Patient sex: M
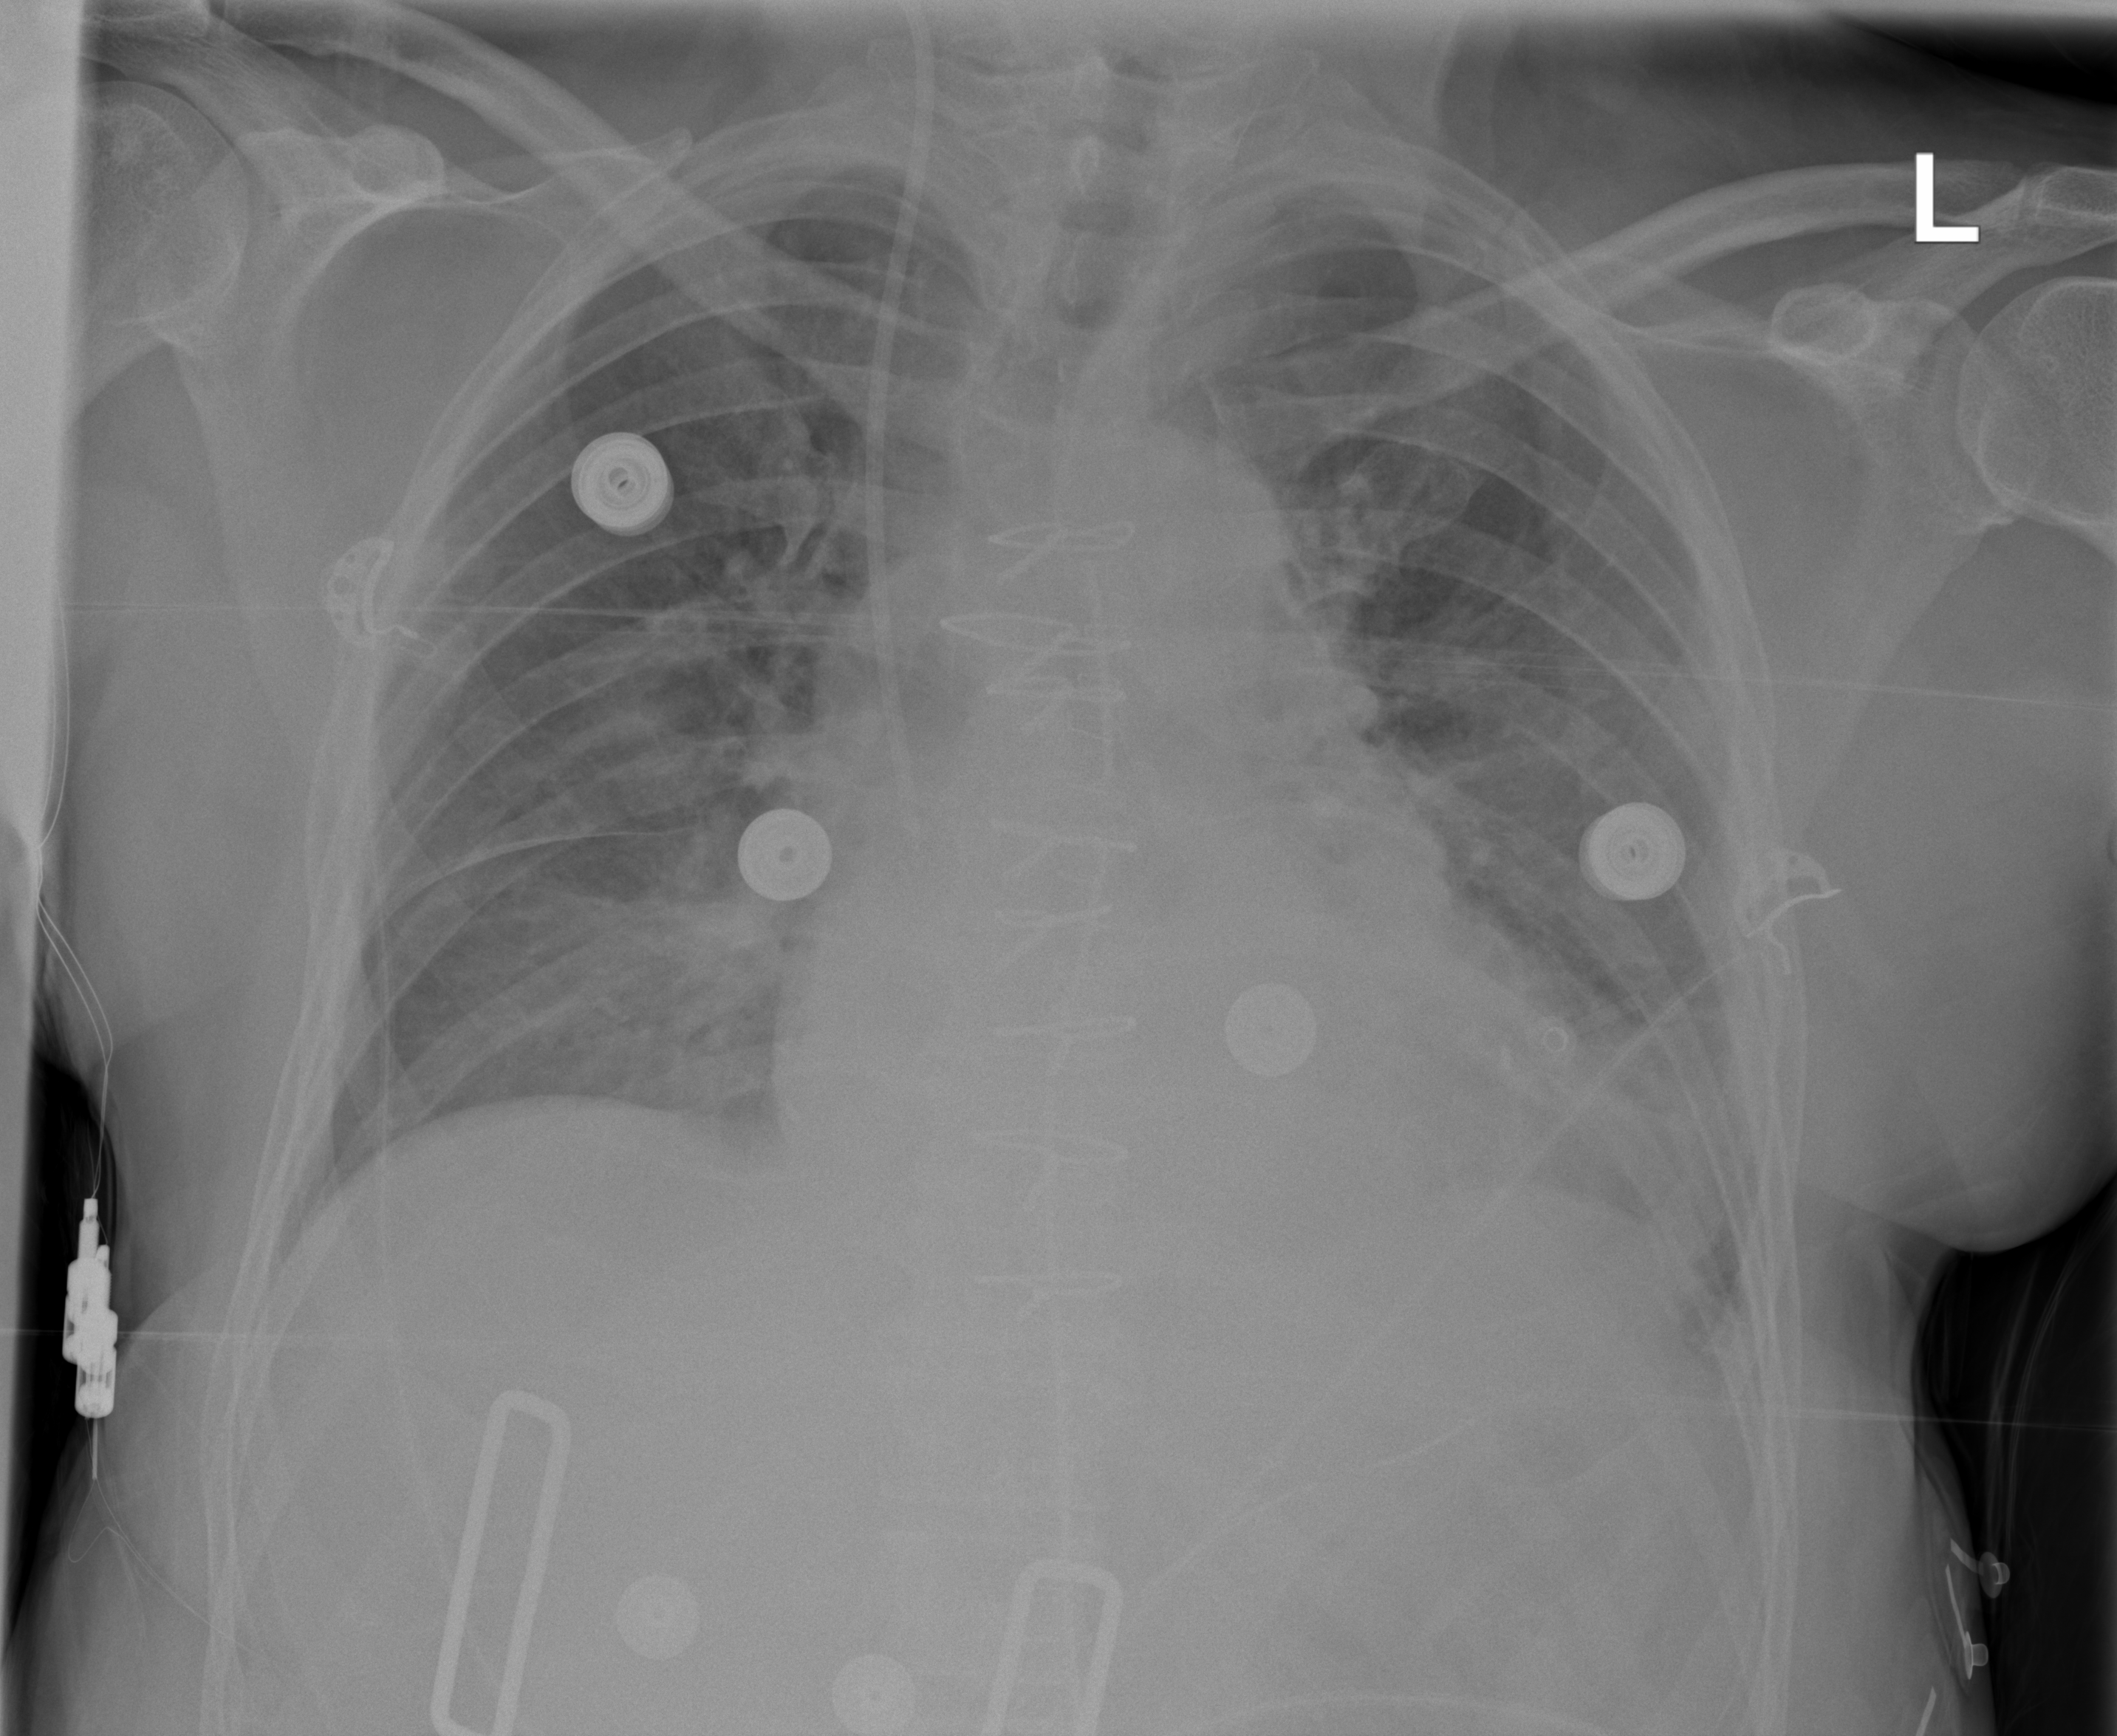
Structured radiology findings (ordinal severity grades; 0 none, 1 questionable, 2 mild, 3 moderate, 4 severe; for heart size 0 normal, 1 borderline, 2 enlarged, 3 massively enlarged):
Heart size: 2
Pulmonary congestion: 2
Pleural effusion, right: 0
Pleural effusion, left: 2
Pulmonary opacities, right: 2
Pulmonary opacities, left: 2
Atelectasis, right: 2
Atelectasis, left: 2